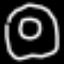
Label: donut